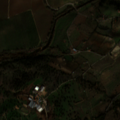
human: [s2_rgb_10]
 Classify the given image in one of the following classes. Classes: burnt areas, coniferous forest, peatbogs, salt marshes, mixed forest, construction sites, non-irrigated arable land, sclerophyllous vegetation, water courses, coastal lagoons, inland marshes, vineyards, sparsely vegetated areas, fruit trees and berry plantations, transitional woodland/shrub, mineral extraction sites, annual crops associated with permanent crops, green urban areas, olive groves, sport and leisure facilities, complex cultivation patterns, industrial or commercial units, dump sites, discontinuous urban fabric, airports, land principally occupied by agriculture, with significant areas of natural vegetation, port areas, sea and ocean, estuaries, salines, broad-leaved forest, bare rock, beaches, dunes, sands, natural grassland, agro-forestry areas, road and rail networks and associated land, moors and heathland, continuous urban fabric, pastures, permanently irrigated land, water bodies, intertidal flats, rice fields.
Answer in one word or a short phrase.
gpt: discontinuous urban fabric, vineyards, olive groves, agro-forestry areas, broad-leaved forest